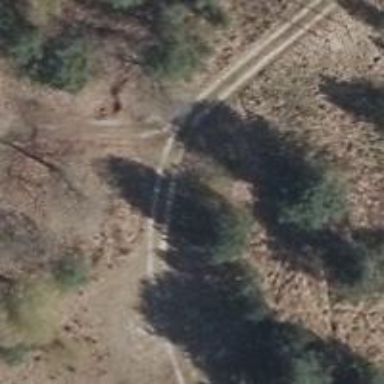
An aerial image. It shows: Gravel track with Grade 3 quality.